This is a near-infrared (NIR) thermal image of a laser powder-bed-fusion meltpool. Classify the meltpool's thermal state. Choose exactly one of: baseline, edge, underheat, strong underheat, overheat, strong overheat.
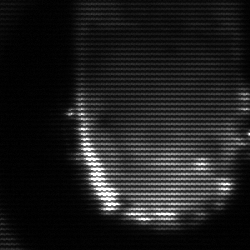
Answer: baseline